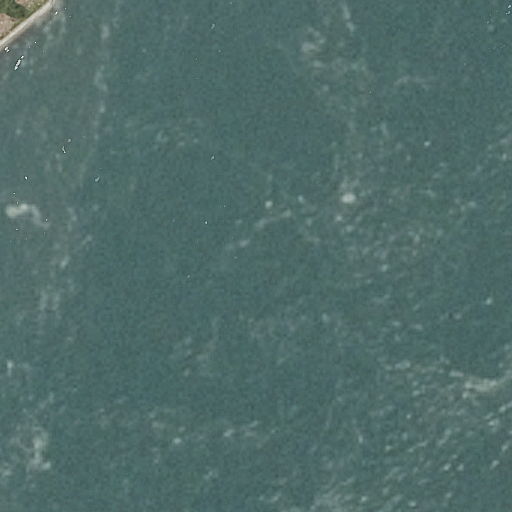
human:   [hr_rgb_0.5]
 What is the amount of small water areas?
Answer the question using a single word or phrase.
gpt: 0

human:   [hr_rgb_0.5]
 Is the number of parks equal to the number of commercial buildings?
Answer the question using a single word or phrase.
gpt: no

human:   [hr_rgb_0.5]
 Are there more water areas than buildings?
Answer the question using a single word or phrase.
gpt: yes

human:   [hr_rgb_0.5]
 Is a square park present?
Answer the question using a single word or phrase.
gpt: no

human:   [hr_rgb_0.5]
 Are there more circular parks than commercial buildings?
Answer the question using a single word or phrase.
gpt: no

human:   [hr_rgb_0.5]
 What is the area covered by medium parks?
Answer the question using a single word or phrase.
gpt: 0m2

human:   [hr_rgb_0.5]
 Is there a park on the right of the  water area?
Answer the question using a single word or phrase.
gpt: no

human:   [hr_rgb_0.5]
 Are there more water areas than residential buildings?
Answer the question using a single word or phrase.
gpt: yes

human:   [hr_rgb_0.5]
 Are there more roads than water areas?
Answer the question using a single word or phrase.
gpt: no

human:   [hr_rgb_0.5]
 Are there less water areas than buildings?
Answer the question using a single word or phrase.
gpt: no

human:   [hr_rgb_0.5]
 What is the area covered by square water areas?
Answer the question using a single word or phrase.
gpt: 0m2

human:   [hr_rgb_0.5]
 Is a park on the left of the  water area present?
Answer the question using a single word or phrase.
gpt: yes

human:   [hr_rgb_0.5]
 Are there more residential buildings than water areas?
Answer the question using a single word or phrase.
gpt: no

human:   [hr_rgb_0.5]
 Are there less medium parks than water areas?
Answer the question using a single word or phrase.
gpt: yes

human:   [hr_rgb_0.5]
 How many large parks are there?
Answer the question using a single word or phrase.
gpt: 0

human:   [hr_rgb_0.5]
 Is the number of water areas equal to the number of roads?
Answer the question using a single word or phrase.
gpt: no

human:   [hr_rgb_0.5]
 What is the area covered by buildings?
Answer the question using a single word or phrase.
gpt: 0m2

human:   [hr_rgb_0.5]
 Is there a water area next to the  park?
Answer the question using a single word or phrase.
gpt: yes

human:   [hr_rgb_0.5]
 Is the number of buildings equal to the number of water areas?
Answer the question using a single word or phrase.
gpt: no

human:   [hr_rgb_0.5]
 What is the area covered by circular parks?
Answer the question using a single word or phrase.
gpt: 0m2

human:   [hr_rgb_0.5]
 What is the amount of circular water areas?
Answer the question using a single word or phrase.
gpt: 0

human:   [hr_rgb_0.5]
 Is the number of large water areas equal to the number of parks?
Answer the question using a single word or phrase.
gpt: yes

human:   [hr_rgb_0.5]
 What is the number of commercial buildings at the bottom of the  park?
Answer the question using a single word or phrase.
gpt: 0

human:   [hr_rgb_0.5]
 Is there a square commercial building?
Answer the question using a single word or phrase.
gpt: no

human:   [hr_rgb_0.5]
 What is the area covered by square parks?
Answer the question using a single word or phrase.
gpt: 0m2

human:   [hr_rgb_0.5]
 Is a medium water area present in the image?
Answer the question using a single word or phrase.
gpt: no

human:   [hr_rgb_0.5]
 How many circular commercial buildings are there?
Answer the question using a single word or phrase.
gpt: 0

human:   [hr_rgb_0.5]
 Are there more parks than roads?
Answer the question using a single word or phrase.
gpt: yes

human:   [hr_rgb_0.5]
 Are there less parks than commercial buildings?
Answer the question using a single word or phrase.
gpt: no

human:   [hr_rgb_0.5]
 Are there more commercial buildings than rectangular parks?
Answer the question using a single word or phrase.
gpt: no

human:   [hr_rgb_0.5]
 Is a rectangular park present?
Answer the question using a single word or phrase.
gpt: yes

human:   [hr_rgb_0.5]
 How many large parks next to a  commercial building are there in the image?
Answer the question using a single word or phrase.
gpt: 0

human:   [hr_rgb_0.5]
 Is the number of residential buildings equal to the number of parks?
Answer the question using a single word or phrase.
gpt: no

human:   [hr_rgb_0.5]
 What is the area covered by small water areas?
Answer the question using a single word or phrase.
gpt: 0m2

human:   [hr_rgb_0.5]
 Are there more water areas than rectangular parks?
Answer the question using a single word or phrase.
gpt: no

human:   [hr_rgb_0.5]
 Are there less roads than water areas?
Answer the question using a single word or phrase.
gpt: yes